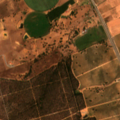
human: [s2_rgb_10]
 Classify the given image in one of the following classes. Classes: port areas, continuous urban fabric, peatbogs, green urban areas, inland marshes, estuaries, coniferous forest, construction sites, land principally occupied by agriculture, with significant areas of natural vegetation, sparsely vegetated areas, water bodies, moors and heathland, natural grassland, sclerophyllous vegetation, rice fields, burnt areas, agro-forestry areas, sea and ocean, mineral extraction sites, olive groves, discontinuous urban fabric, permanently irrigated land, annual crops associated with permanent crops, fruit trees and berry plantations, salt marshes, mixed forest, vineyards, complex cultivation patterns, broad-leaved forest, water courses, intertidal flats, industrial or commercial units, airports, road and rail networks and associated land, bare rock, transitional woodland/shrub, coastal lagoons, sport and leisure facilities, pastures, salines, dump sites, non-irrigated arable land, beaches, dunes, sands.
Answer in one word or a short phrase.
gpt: non-irrigated arable land, permanently irrigated land, olive groves, complex cultivation patterns, broad-leaved forest